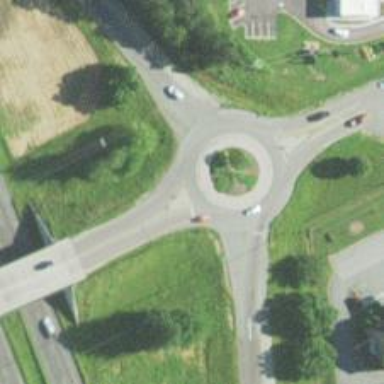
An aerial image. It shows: Secondary road leading to roundabout.